Question: I am working on SSRS report where I have 3 dates to deal with and get the count of each column per month starting September. Here is an image of what I am trying to achieve and I am not sure of what exactly I am missing in the Groupings. Any help would be really appreciated.
Query -
'''
SELECT CONVERT(NVARCHAR(10), TableA.DueDate, 101) AS DueDate ,
CONVERT(NVARCHAR(10), TableB.DateFrom, 101) AS DateFrom ,
CONVERT(NVARCHAR(10), TableB.DateTo, 101) AS DateTo
FROM dbo.TableA
INNER JOIN dbo.TableB ON dbo.TableA.Id = dbo.TableB.TableAid
WHERE ( TableA.DueDate BETWEEN '2015-08-01'
AND '2016-07-30' )
AND ( TableB >= '08/01/2013' )
AND ( TableB <= '07/30/2014' )
'''

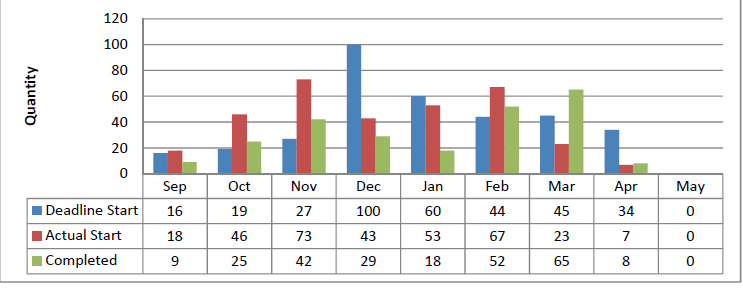
Answer: Its a little ugly but will get you the intended results - Just paste your query inside the definition of the CTE -
'''
WITH DateCTE AS (SELECT
DueDate, DateFrom, DateTo FROM DateTable)
SELECT MONTH, SUM(DueDate), SUM(DateFROM), SUM(DateTo)
FROM (
SELECT DateName(month,DueDate) MONTH, Count(*) AS DueDate, 0 DateFROM , 0 DateTo
FROM DateCTE
GROUP BY DateName(month,DueDate)
UNION
SELECT DateName(month,DateFrom) MOntH, 0 AS DueDate, COUNT(*) DateFROM , 0 DateTo
FROM DateCTE
GROUP BY DateName(month,DateFrom)
UNION
SELECT DateName(month,DateTo) Month, 0 AS DueDate, 0 DateFROM , COUNT(*) Dateto
FROM DateCTE
GROUP BY DateName(month,DateTo)) UnionTable
GROUP BY MONTH
'''
Heres the SQL fiddle - <URL>